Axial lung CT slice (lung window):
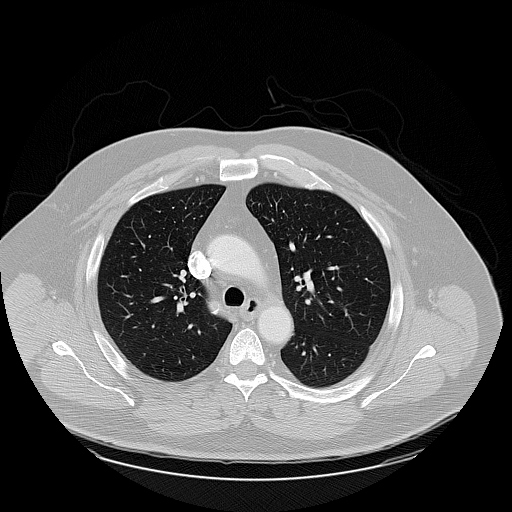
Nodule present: no